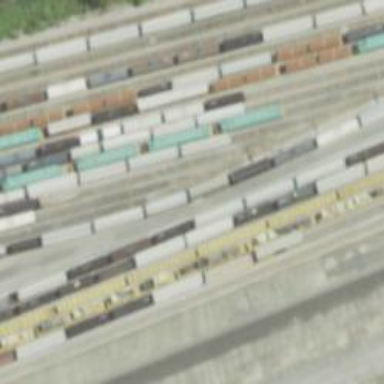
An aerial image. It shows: Railway siding for service.